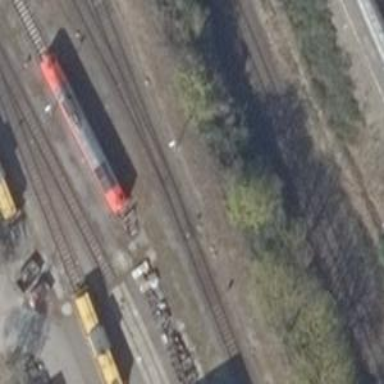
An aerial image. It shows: Railway switch.